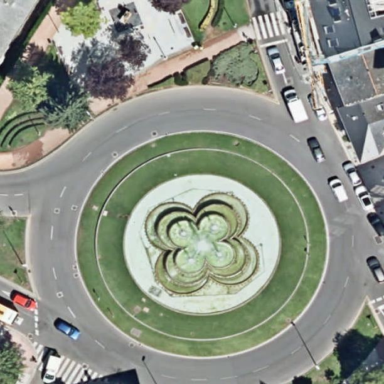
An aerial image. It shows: Fountain.